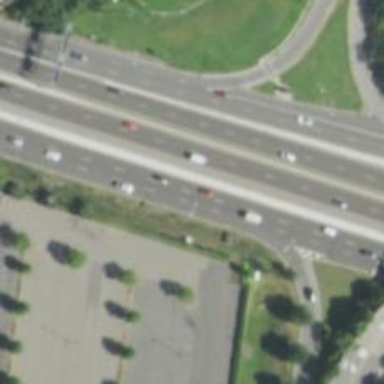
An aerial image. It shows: Asphalt trunk link road.